Question: I'm creating a hybrid app using JQM. One of the pages is an image gallery where I use <URL>.
If I open the page directly everything works fine. But if I navigate to this page by clicking a link from another page, JQM loads the page using Ajax and 'swipe' is not initialized correctly. If I try to swipe, I get this error:

It only works if I hit F5 and reload the page.
This is the code I use:
'''
$(document).on( "pagecontainerbeforeshow", function( e, ui ) {
Gallery.init();
});
var Gallery = {
imgContainer: null,
(...),
init: function() {
this.imgContainer = $('#imageContainer');
(...)
console.log('This msg shows');
this.imgContainer.swipe({
threshold : 100,
triggerOnTouchEnd: true,
allowPageScroll : "horizontal",
swipeStatus : function (event, phase, direction, distance, duration) {
Gallery.swipe(event, phase, direction, distance, duration)
}
});
},
swipe: function(...){
console.log('I only get this by hitting F5');
}
};
'''
Any help is greatly appreciated!
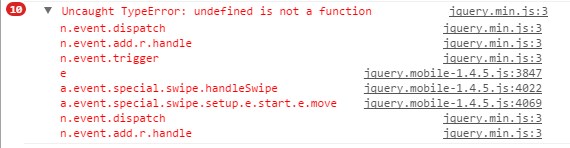
Answer: So it turns out that it WAS the order of the scripts loaded. But not as <URL>.
Initially I was loading my script on my gallery page:
'''
// Header
<script src=jquery
<script src=jquery.mobile
//Footer
<script src=jquery.touchSwipe
'''
But because JQM retrieves pages using Ajax, touchSwipe is never loaded. So by adding it to my index, it's already loaded when JQM fetches the apge, I still need to "load it" on my gallery page as well, just in case the app is closed and reopened on that page.